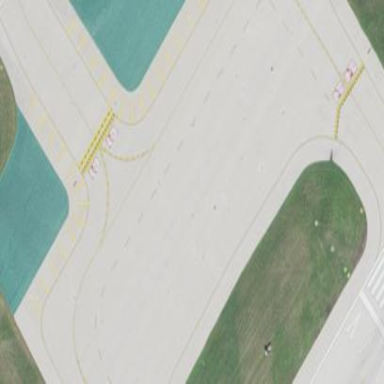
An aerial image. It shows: Apron at the airport.